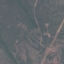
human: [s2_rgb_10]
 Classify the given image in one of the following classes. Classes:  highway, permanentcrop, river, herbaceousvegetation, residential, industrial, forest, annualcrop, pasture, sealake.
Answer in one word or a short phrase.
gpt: HerbaceousVegetation